Question: I'm learning HTML & CSS and have built a page: <URL>
The page is working well apart from in IE (7 in particular). For some reason the body text is not displaying (see screengrab below).
Any ideas will be gratefully received.
Thanks in advance,
Tom Perkins

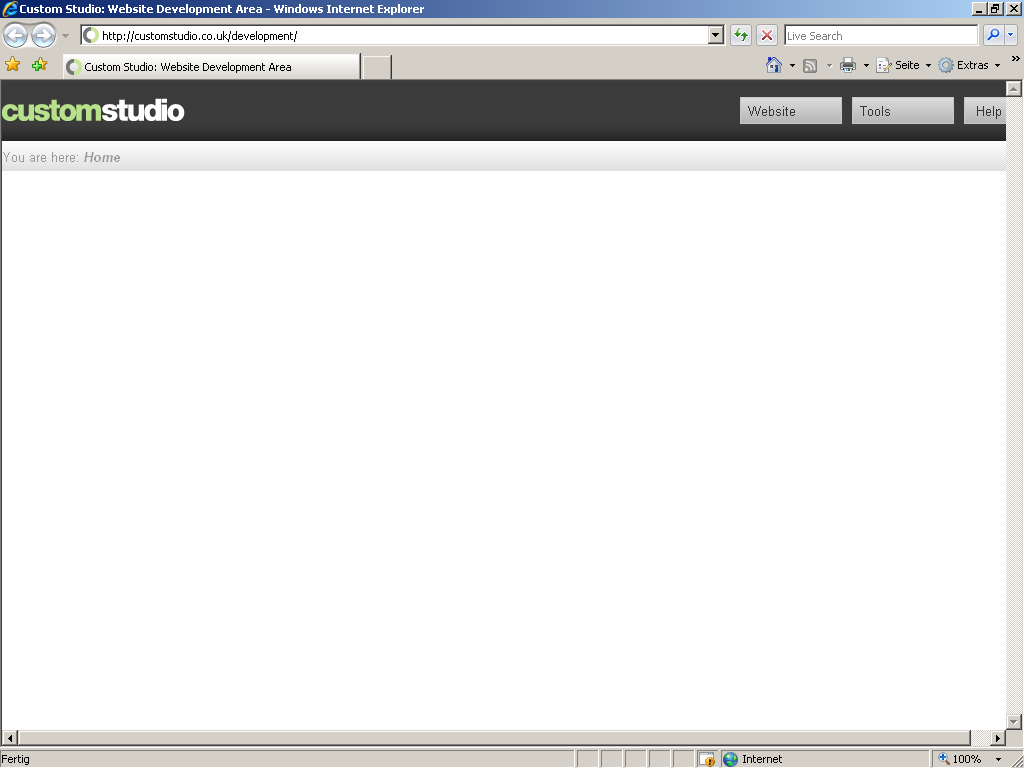
Answer: Your '<div class="breadcrumb">' is not closed, hence the '<div class="content">' sits inside 'breadcrumb-wide'.
You have your e-mail address in plain text in your source code. You shouldn't do that unless you want to receive tons of spam on that address.